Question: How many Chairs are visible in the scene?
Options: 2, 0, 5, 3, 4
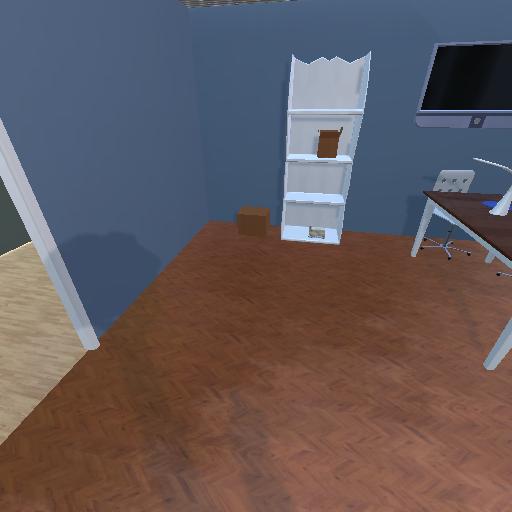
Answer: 2